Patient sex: M
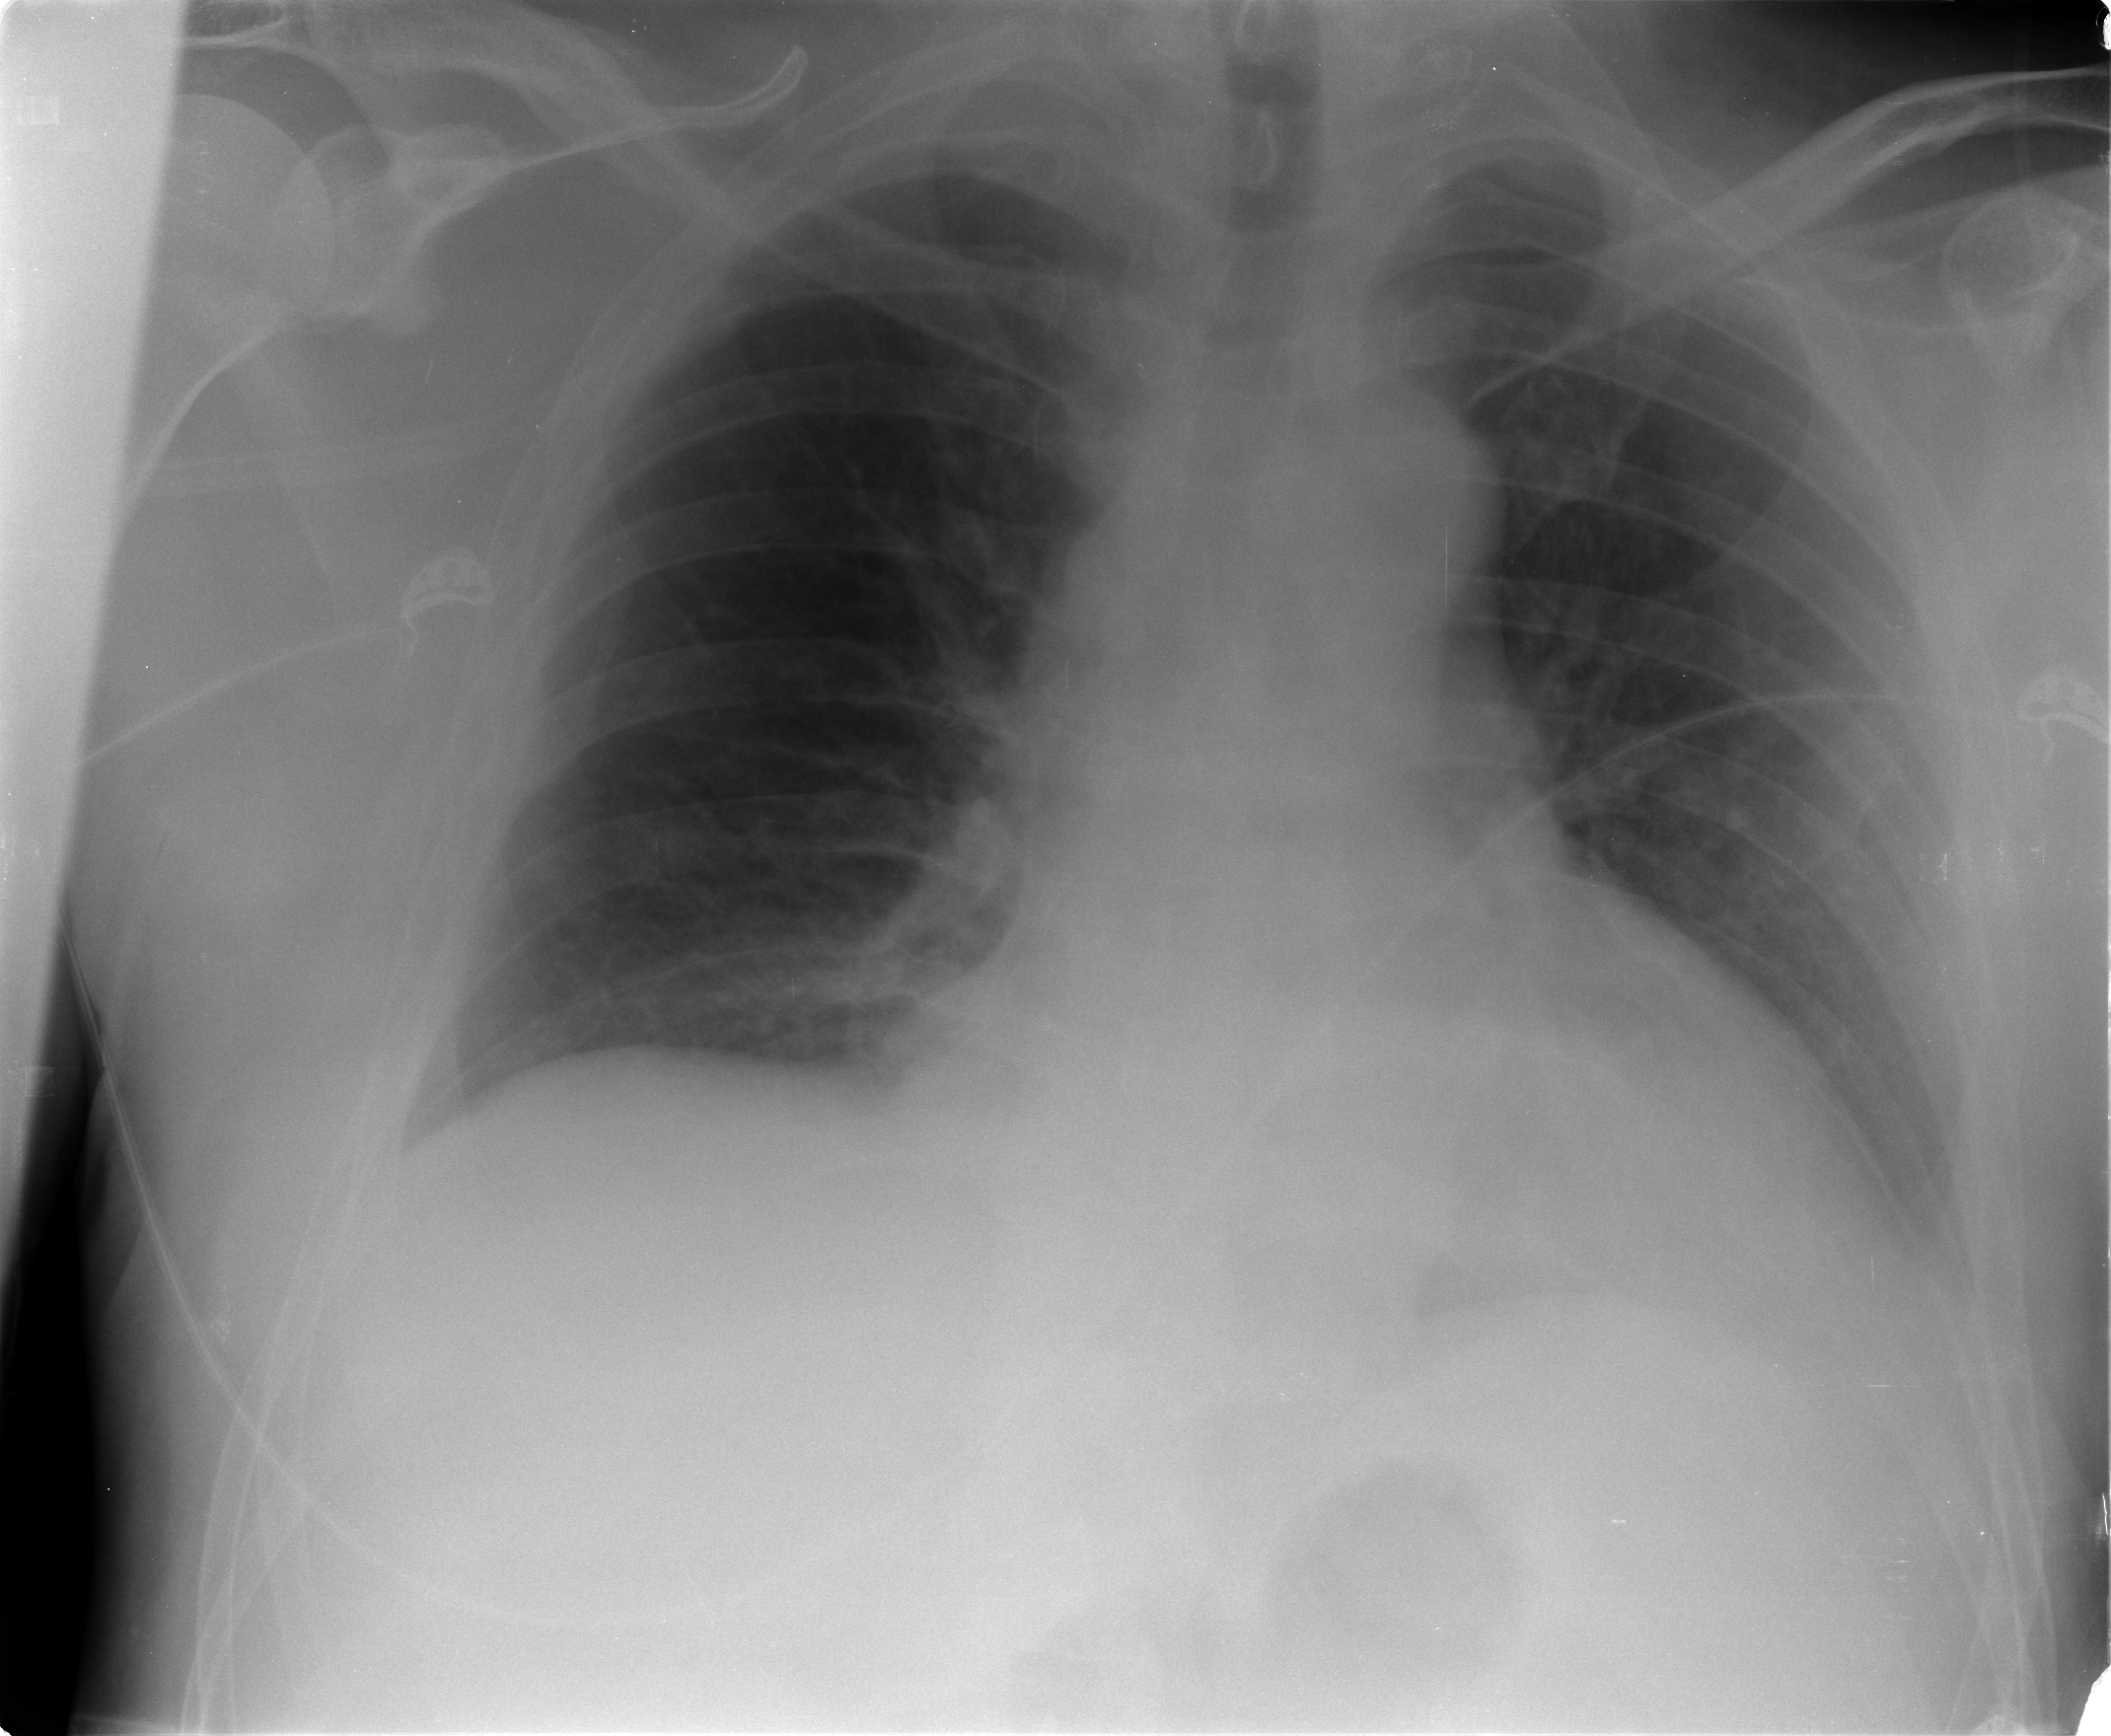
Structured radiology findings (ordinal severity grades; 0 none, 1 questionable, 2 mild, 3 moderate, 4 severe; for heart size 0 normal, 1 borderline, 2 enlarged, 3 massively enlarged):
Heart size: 2
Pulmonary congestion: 0
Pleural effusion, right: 0
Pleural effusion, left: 1
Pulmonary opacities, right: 0
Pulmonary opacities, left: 0
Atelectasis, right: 0
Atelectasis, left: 1